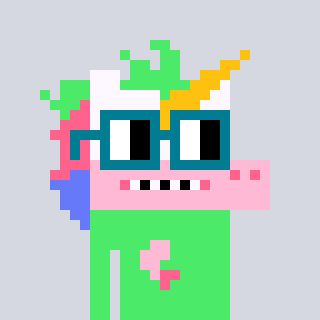
a pixel art character with square dark green glasses, a unicorn-shaped head and a teal-colored body on a cool background